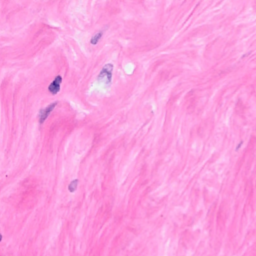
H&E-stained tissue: Breast